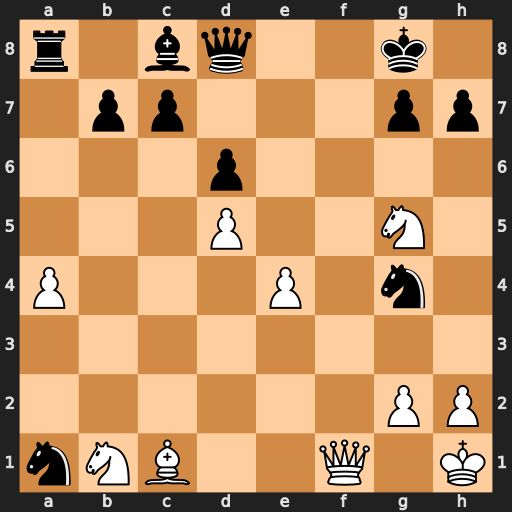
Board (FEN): r1bq2k1/1pp3pp/3p4/3P2N1/P3P1n1/8/6PP/nNB2Q1K
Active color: w
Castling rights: -
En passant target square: -
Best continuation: Qf7+ Kh8 Bb2 Nf6 Bxf6